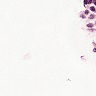
Metastatic tissue present: no